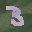
Label: 3